Field crop: maize
Growth stage: 2
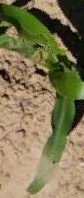
Species: maize